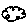
Label: cloud